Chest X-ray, PA view. Patient: 54 years old, sex F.
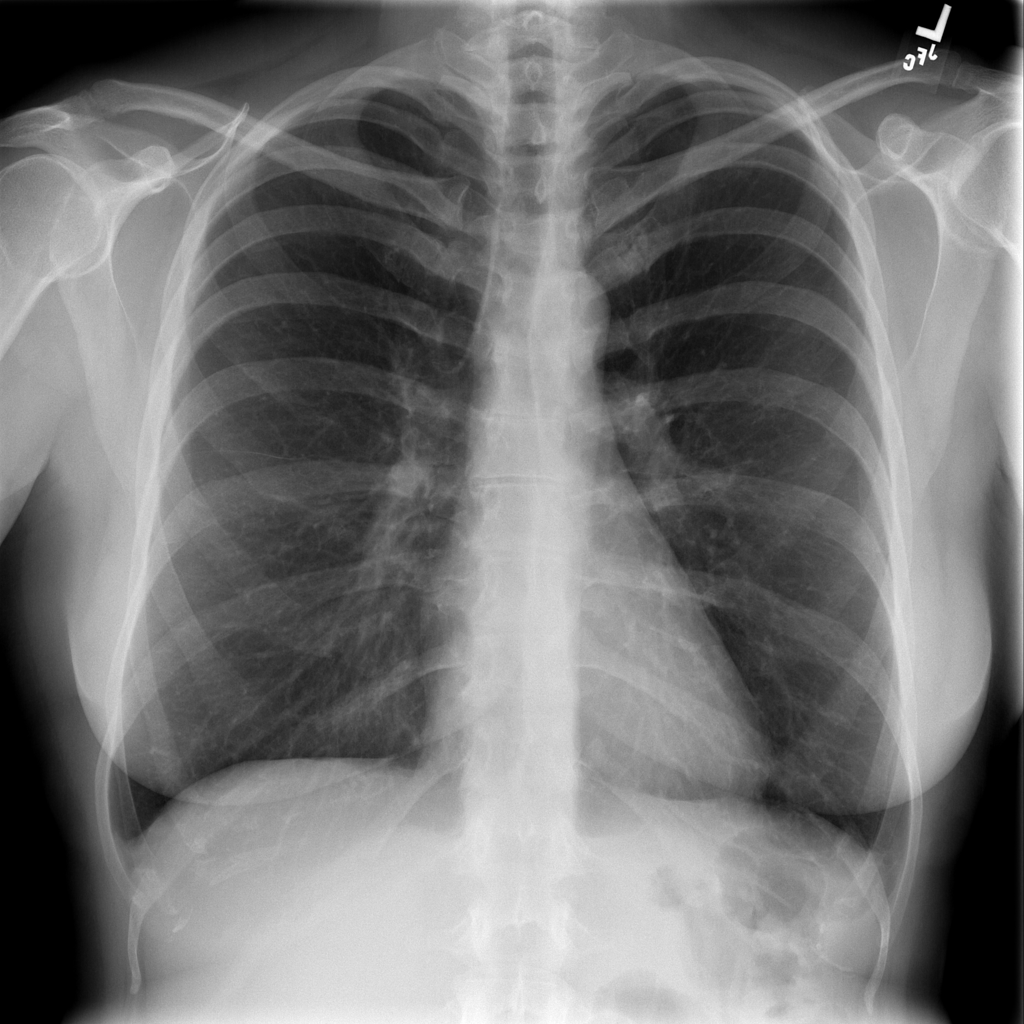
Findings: No Finding